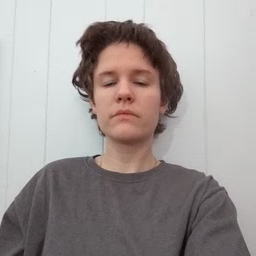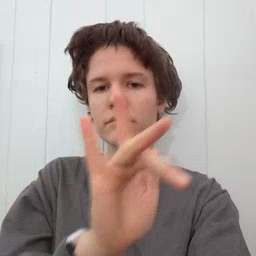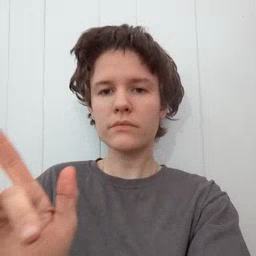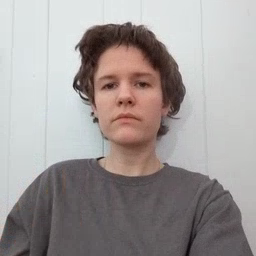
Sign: empty